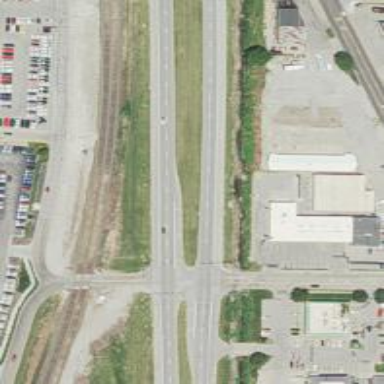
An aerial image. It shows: Primary highway.